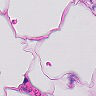
Metastatic tissue present: no